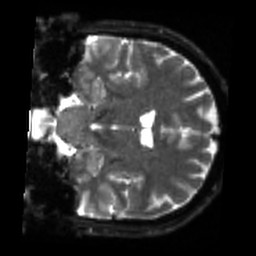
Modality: sbref
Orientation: coronal
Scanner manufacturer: siemens
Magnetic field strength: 3 T
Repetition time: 4 s
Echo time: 0.0594 s